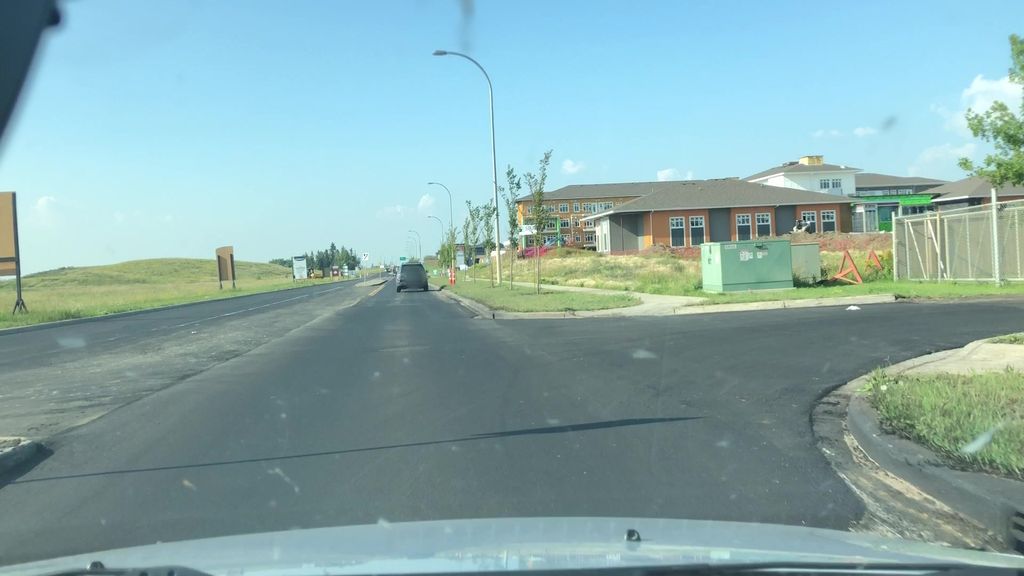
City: edmonton